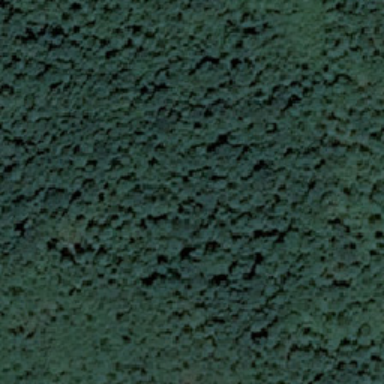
Color tint of grass .